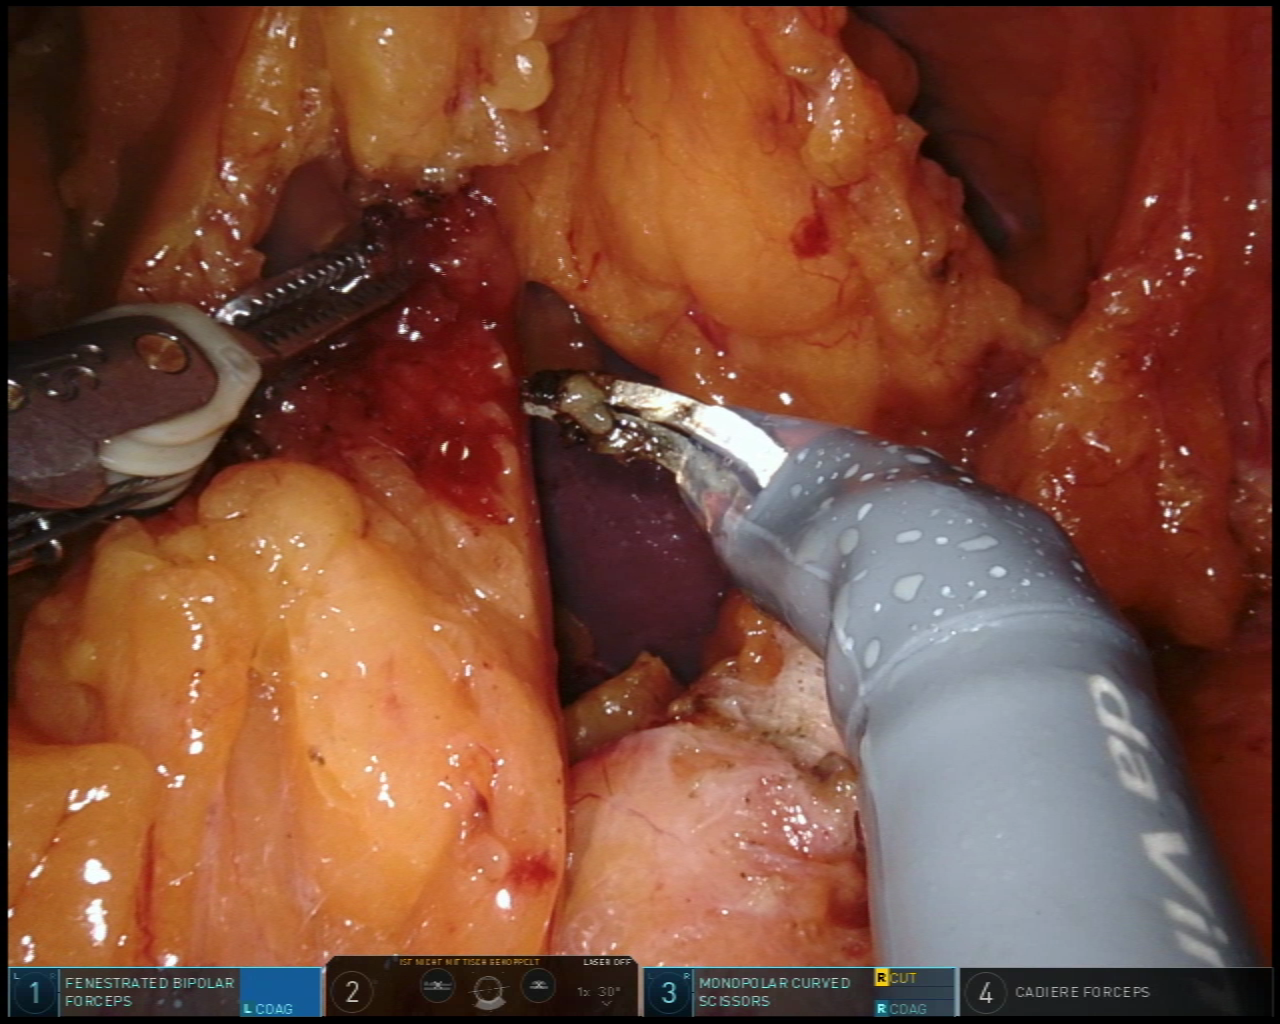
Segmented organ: spleen
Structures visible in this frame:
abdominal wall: yes
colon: no
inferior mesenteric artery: no
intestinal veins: no
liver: no
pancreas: no
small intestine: no
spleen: yes
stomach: no
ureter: no
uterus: no
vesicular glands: no